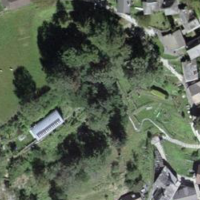
EUNIS habitat code: 41
Species observed at this site:
Autographa gamma
Macroglossum stellatarum